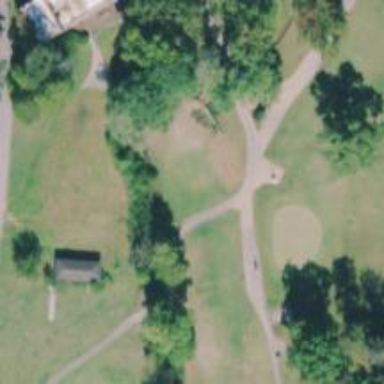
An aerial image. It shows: Service road used as golf cart path.